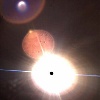
Label: sunburn